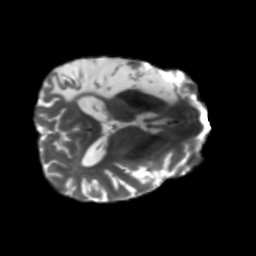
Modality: T2w
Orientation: axial
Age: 56
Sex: male
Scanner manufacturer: siemens
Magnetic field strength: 3 T
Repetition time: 5.25 s
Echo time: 0.08 s